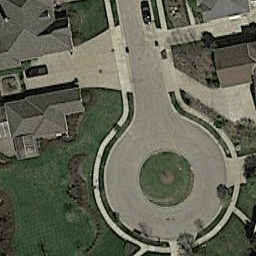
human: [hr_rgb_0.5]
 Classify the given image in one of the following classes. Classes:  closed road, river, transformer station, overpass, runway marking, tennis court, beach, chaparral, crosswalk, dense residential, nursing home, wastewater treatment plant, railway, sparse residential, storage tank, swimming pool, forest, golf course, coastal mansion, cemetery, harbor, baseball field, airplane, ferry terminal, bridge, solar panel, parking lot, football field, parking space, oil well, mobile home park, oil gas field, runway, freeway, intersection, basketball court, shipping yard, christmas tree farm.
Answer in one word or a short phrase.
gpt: closed road